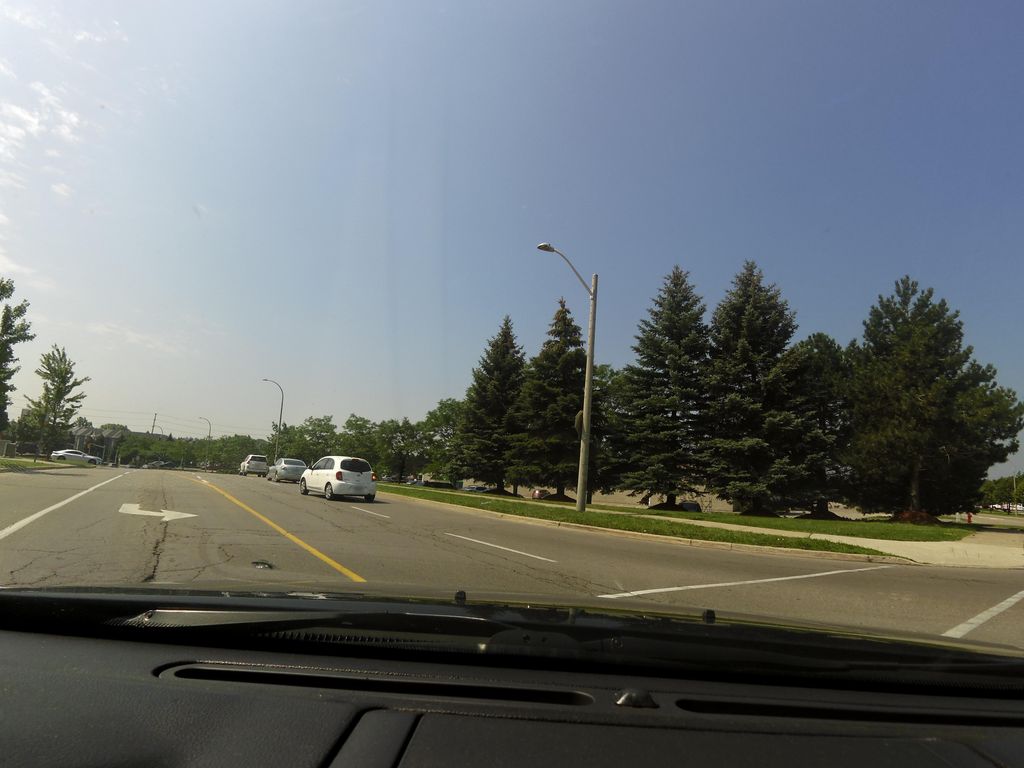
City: hamilton